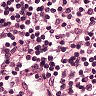
Metastatic tissue present: no